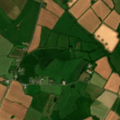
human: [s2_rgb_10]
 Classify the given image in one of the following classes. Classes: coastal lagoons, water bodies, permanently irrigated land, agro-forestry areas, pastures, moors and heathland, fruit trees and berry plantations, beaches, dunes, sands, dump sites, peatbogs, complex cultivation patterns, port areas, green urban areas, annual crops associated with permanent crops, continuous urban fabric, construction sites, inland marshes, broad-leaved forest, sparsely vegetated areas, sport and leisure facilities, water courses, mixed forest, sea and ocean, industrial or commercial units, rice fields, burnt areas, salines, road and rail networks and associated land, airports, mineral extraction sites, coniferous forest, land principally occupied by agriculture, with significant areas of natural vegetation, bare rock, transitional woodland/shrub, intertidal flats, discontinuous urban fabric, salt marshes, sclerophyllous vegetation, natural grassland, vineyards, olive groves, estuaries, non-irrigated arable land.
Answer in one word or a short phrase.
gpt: pastures